【题型】解答题　【知识点】解析几何　【难度】hard
已知椭圆 $C: \frac{x^2}{a^2} + \frac{y^2}{b^2} = 1 \ (a > b > 0)$ 的左、右焦点分别为 $F_1, F_2$，离心率为 $\frac{\sqrt{2}}{2}$，短轴长为 2，点 $P$ 是 $C$ 上位于第一象限内的一点.

(1) 求椭圆 $C$ 的方程；

(2) 设 $A(-a, 0), B(0, b)$，三角形 $PF_1F_2$ 的面积为 $S_1$，三角形 $PAB$ 的面积为 $S_2$，若 $S_2 = \sqrt{2}S_1$，求点 $P$ 的坐标；

(3) 设直线 $PF_1$ 与 $C$ 交于另一点 $R$，直线 $PF_2$ 与 $C$ 交于另一点 $S$，$T$ 为直线 $OP$ 上一点，问是否存在实数 $\lambda$ 满足 $\vec{OT} = \lambda \vec{OP}$，使得 $\vec{OR} \cdot \vec{OS} + \vec{OR} \cdot \vec{OT} + \vec{OS} \cdot \vec{OT}$ 为定值？若存在，求出 $\lambda$ 和定值；若不存在，请说明理由.
【解答】
【详解】（1）由椭圆 $C$ 的短轴长为 2 可得，$b = 1$，

由离心率为 $\frac{\sqrt{2}}{2}$ 可得，$\frac{c}{a} = \frac{\sqrt{2}}{2}$，

又 $b^2 = a^2 - c^2 = 1$，所以 $a = \sqrt{2}$，$c = 1$，

椭圆 $C$ 的方程为 $\frac{x^2}{2} + y^2 = 1$.

（2）由（1）可知，$A(-\sqrt{2}, 0), B(0, 1)$，

所以直线 $AB$ 的方程为 $\frac{x}{-\sqrt{2}} + y = 1$，即 $x - \sqrt{2}y + \sqrt{2} = 0$.

设 $P(x_0, y_0)$，则 $\frac{x_0^2}{2} + y_0^2 = 1 \dots \dots \text{\textcircled{1}}$，且 $0 < x_0 < \sqrt{2}, 0 < y_0 < 1$，

$S_1 = S_{\triangle PF_1F_2} = \frac{1}{2} |F_1F_2| \cdot y_0 = \frac{1}{2} \times 2 \cdot y_0 = y_0$，

点 $P(x_0, y_0)$ 到直线 $AB$ 的距离 $d_P = \frac{|x_0 - \sqrt{2}y_0 + \sqrt{2}|}{\sqrt{1^2 + (-\sqrt{2})^2}} = \frac{|x_0 - \sqrt{2}y_0 + \sqrt{2}|}{\sqrt{3}}$，

$S_2 = S_{\triangle PAB} = \frac{1}{2} |AB| \cdot d_P = \frac{1}{2} \times \sqrt{3} \cdot \frac{|x_0 - \sqrt{2}y_0 + \sqrt{2}|}{\sqrt{3}} = \frac{x_0 - \sqrt{2}y_0 + \sqrt{2}}{2}$，

因为 $S_2 = \sqrt{2}S_1$，所以 $\frac{x_0 - \sqrt{2}y_0 + \sqrt{2}}{2} = \sqrt{2}y_0 \dots \dots \text{\textcircled{2}}$，

联立\textcircled{1}\textcircled{2}，且 $0 < x_0 < \sqrt{2}, 0 < y_0 < 1$，解得 $x_0 = \frac{4\sqrt{2}}{5}, y_0 = \frac{3}{5}$.

故点 $P$ 的坐标为 $\left( \frac{4\sqrt{2}}{5}, \frac{3}{5} \right)$.

（3）设 $P(x_0, y_0), R(x_1, y_1), S(x_2, y_2), T(x_3, y_3)$.

直线 $F_1P$ 的方程为 $y = \frac{y_0}{x_0 + 1}(x + 1)$，

由 $\begin{cases} \frac{x^2}{2} + y^2 = 1 \\ y = \frac{y_0}{x_0 + 1}(x + 1) \end{cases}$，得 $(2x_0 + 3)x^2 + 4y_0^2x - 3x_0^2 - 4x_0 = 0$，

有 $x_0x_1 = \frac{-3x_0^2 - 4x_0}{2x_0 + 3}$，解得 $x_1 = -\frac{3x_0 + 4}{2x_0 + 3}$，$y_1 = \frac{y_0}{x_0 + 1} \left( -\frac{3x_0 + 4}{2x_0 + 3} + 1 \right) = -\frac{y_0}{2x_0 + 3}$，

所以 $R \left( -\frac{3x_0 + 4}{2x_0 + 3}, -\frac{y_0}{2x_0 + 3} \right)$，

当 $x_0 \neq 1$ 时，直线 $F_2P$ 的方程为 $y = \frac{y_0}{x_0 - 1}(x - 1)$，

由 $\begin{cases} \frac{x^2}{2} + y^2 = 1 \\ y = \frac{y_0}{x_0 - 1}(x - 1) \end{cases}$，得 $(-2x_0 + 3)x^2 - 4y_0^2x - 3x_0^2 + 4x_0 = 0$，

所以 $x_0x_2 = \frac{-3x_0^2 + 4x_0}{-2x_0 + 3}$，解得 $x_2 = \frac{3x_0 - 4}{2x_0 - 3}$，$y_2 = \frac{y_0}{x_0 - 1} \left( \frac{3x_0 - 4}{2x_0 - 3} - 1 \right) = \frac{y_0}{2x_0 - 3}$，

所以 $S \left( \frac{3x_0 - 4}{2x_0 - 3}, \frac{y_0}{2x_0 - 3} \right)$，经检验，当 $x_0 = 1$ 时，结论也成立，

由 $\vec{OT} = \lambda \vec{OP}$，得 $(x_3, y_3) = (\lambda x_0, \lambda y_0)$，

$\vec{OR} \cdot \vec{OS} = -\frac{3x_0 + 4}{2x_0 + 3} \times \frac{3x_0 - 4}{2x_0 - 3} - \frac{y_0}{2x_0 + 3} \times \frac{y_0}{2x_0 - 3} = \frac{-9x_0^2 + 16 - y_0^2}{4x_0^2 - 9}$，

$\vec{OR} + \vec{OS} = \left( -\frac{3x_0 + 4}{2x_0 + 3} + \frac{3x_0 - 4}{2x_0 - 3}, -\frac{y_0}{2x_0 + 3} + \frac{y_0}{2x_0 - 3} \right) = \left( \frac{2x_0}{4x_0^2 - 9}, \frac{6y_0}{4x_0^2 - 9} \right)$，

$\vec{OR} \cdot \vec{OT} + \vec{OS} \cdot \vec{OT} = \vec{OT} \cdot (\vec{OR} + \vec{OS}) = \lambda x_0 \times \frac{2x_0}{4x_0^2 - 9} + \lambda y_0 \times \frac{6y_0}{4x_0^2 - 9} = \frac{2\lambda x_0^2 + 6\lambda y_0^2}{4x_0^2 - 9}$.

所以 $\vec{OR} \cdot \vec{OS} + \vec{OR} \cdot \vec{OT} + \vec{OS} \cdot \vec{OT} = \frac{-9x_0^2 + 16 - y_0^2}{4x_0^2 - 9} + \frac{2\lambda x_0^2 + 6\lambda y_0^2}{4x_0^2 - 9}$

$= \frac{(2\lambda - 9)x_0^2 + 16 + (6\lambda - 1)y_0^2}{4x_0^2 - 9} = \frac{\left( -\lambda - \frac{17}{2} \right)x_0^2 + 6\lambda + 15}{4x_0^2 - 9}$，

令 $\frac{-\lambda - \frac{17}{2}}{4} = \frac{6\lambda + 15}{-9}$，解得 $\lambda = \frac{11}{10}$，

此时 $\vec{OR} \cdot \vec{OS} + \vec{OR} \cdot \vec{OT} + \vec{OS} \cdot \vec{OT} = \frac{\left( \frac{11}{10} - \frac{17}{2} \right)x_0^2 + 6 \times \frac{11}{10} + 15}{4x_0^2 - 9} = \frac{\left( -\frac{48}{5} \right)x_0^2 + \frac{108}{5}}{4x_0^2 - 9} = -\frac{12}{5}$，

故存在 $\lambda$ 满足条件，此时 $\lambda = \frac{11}{10}$，定值为 $-\frac{12}{5}$.
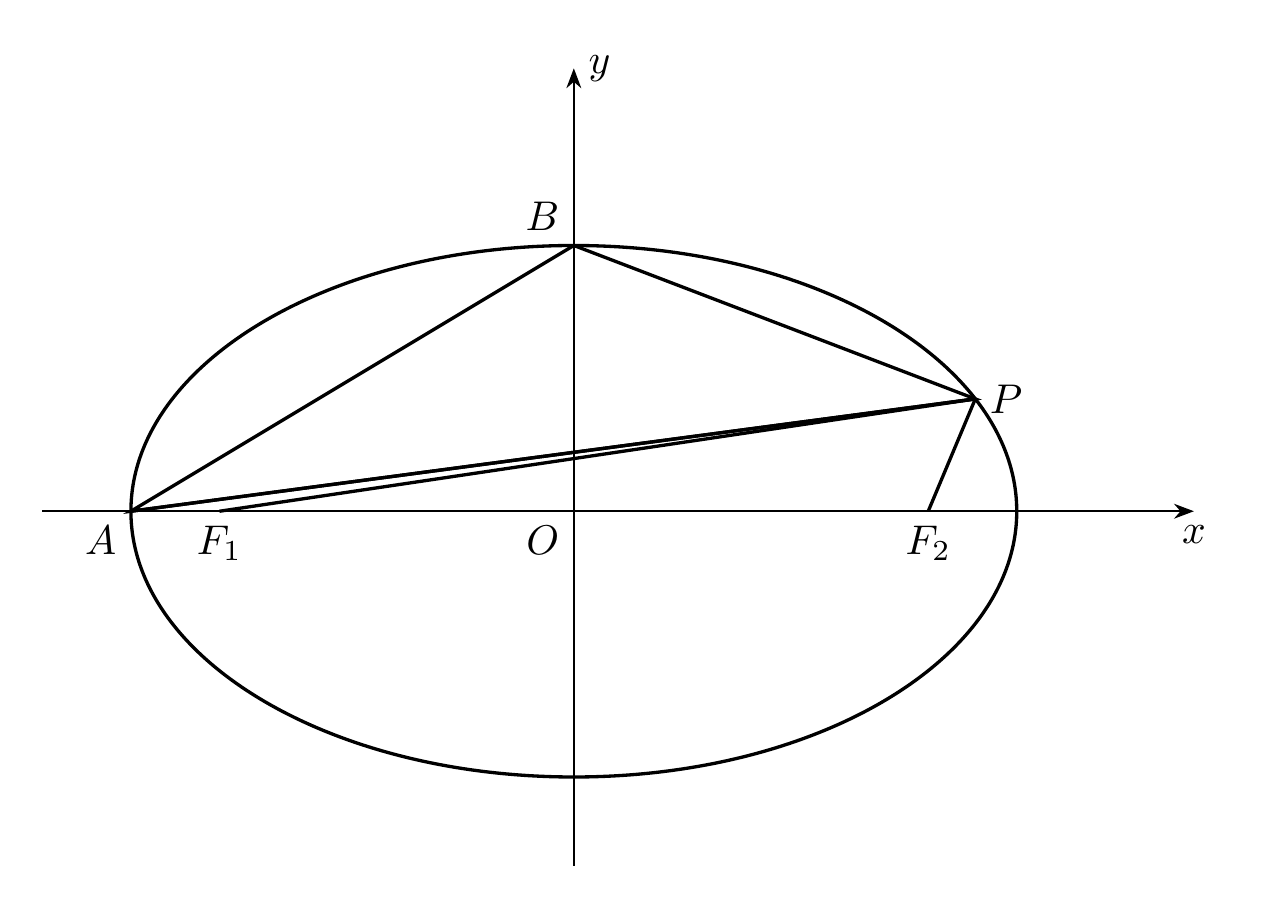
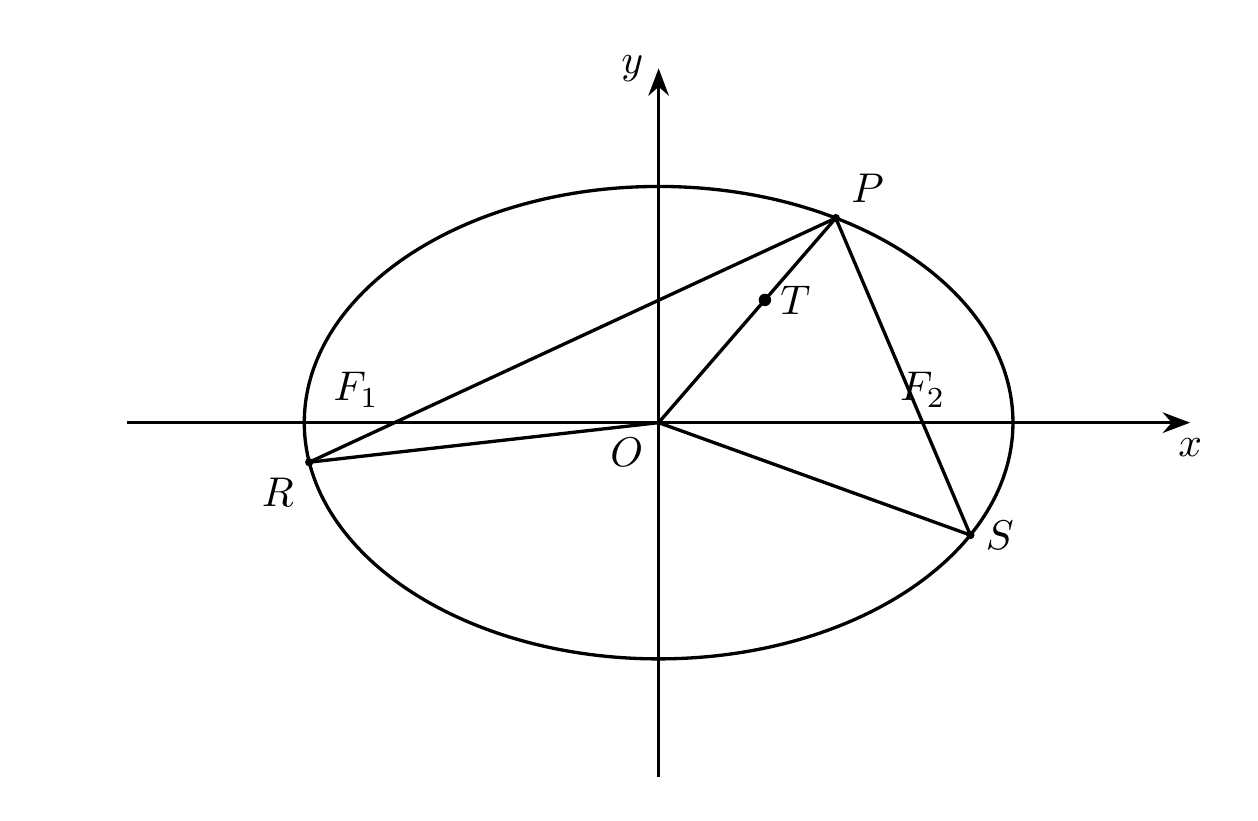